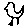
Label: bird